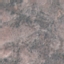
Land use / land cover class: HerbaceousVegetation